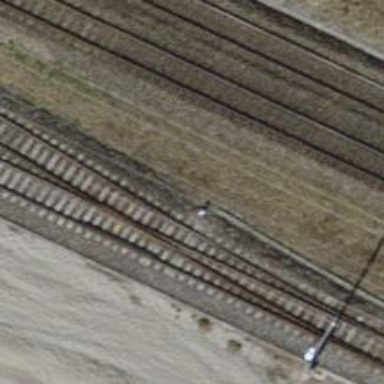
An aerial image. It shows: Single-track electrified railway with contact line. It is spur line for service.